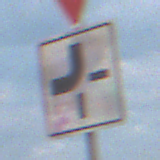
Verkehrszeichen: VerlaufVorfahrtsstrasse2
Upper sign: VorfahrtGewaehren
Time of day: SunriseSunset
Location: Outdoor (Nature)
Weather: PartlyCloudy
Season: NotSpecified
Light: Natural